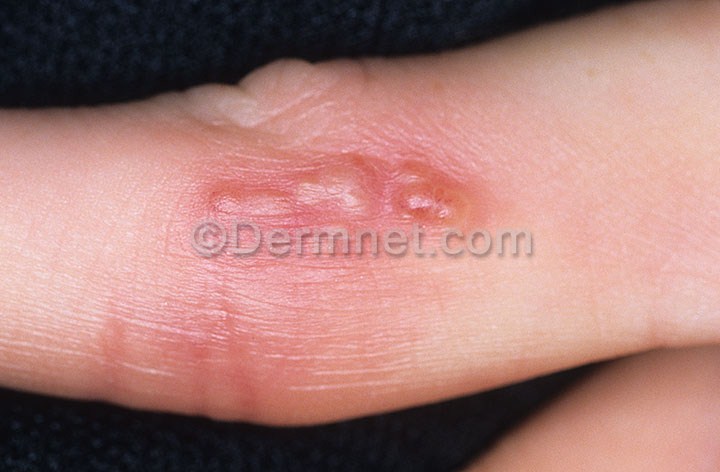
Disease: Warts Molluscum and other Viral Infections